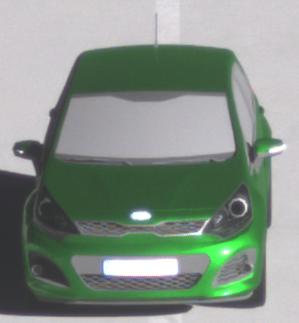
Make: KIA
Model: Rio 1.2
Detailed model: Rio (UB)
Model produced from: 2011/09
Model produced until: 2015/01
Doors: 3
Color: green
Road condition: wet road
Daytime: morning or afternoon
Contrast: high contrast